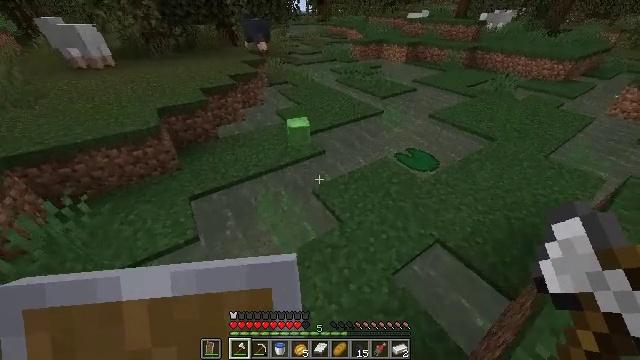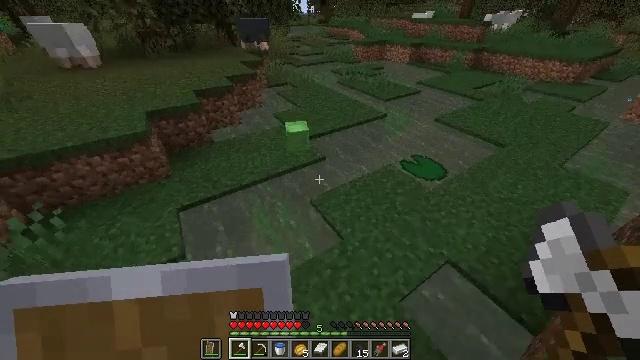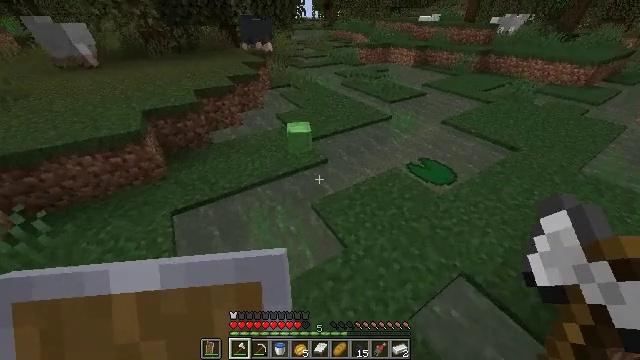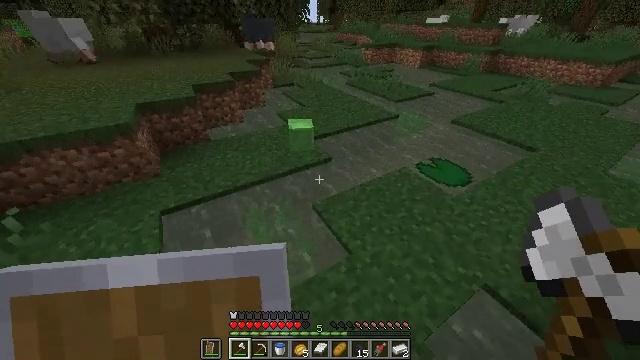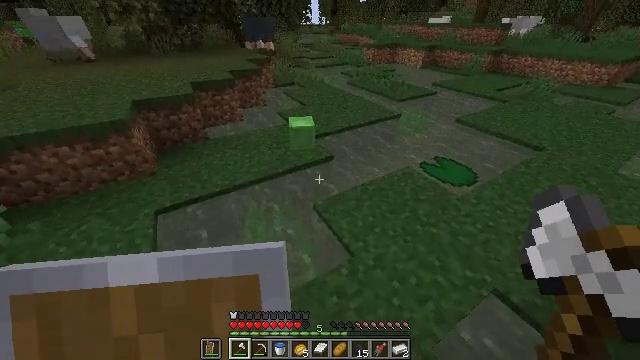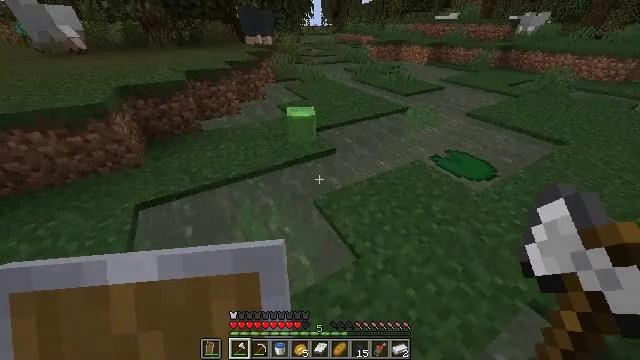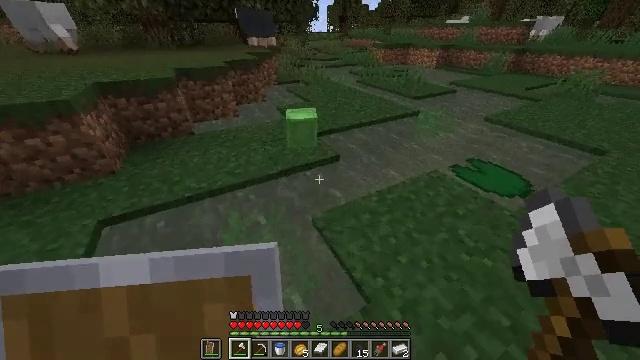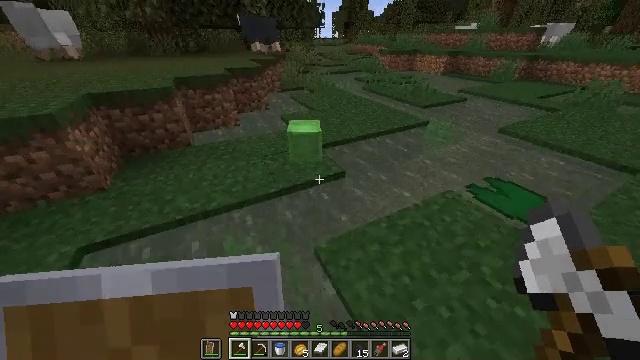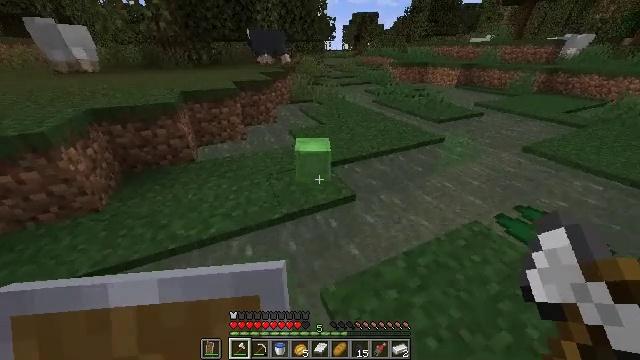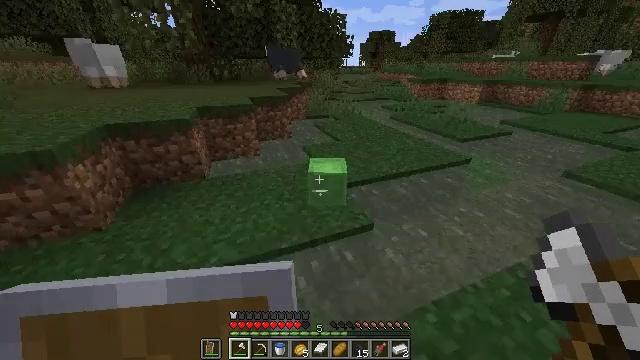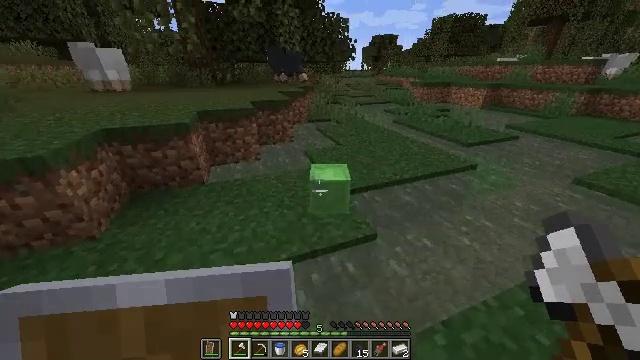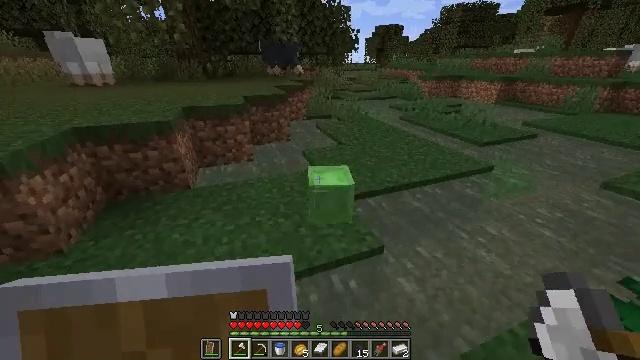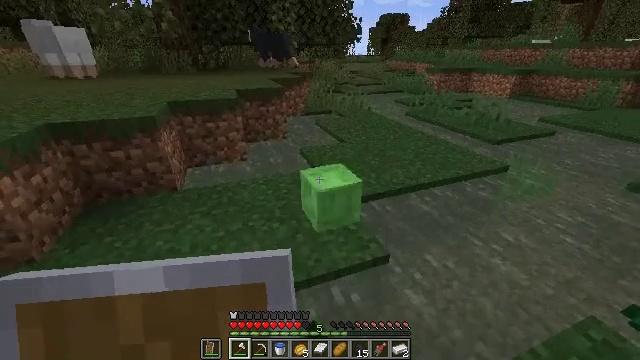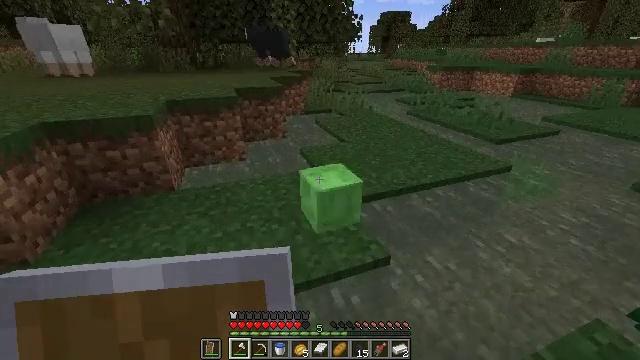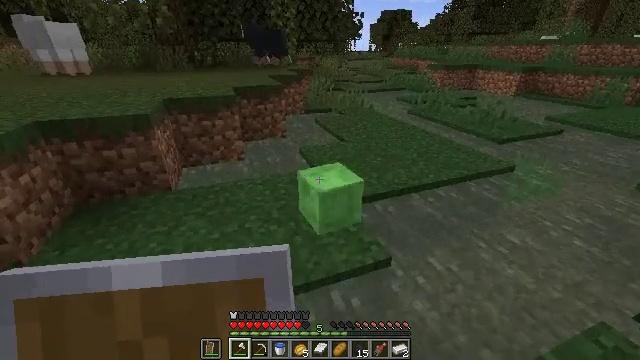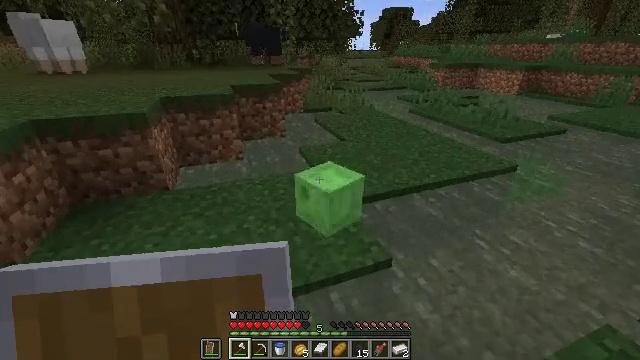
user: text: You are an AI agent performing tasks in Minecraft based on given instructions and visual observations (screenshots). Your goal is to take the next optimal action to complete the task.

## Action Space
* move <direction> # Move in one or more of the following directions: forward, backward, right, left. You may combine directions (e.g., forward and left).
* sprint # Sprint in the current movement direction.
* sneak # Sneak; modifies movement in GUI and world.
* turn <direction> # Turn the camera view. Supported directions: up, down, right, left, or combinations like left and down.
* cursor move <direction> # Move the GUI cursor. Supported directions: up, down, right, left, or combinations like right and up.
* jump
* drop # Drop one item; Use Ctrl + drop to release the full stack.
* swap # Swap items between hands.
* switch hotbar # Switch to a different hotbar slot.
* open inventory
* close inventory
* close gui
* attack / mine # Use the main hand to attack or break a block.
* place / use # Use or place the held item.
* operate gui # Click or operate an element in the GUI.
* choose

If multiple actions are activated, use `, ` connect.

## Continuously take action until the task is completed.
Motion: motion action
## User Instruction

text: Hunt a slime.
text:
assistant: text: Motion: move forward, sprint
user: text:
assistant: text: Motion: move forward, sprint
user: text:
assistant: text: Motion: move forward, sprint, turn left
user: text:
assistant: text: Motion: move forward, sprint
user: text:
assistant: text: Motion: move forward, sprint
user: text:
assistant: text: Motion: move forward, sprint, turn left and up
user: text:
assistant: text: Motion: move forward, sprint, turn left and up
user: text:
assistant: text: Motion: move forward, sprint, turn left and up
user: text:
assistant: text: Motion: move forward, turn left and up
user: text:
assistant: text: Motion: no_op
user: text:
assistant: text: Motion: attack / mine
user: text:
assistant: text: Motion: attack / mine
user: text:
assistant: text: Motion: attack / mine
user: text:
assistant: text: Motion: no_op
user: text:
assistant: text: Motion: no_op
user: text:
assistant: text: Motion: no_op